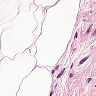
Metastatic tissue present: no